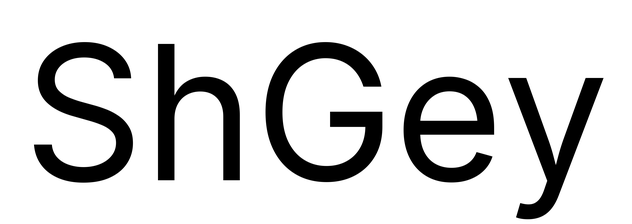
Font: Inter_Regular